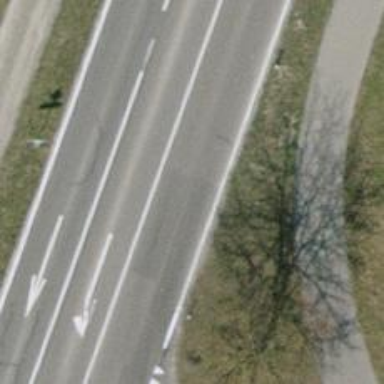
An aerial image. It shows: Uncontrolled crossing with pedestrian island.